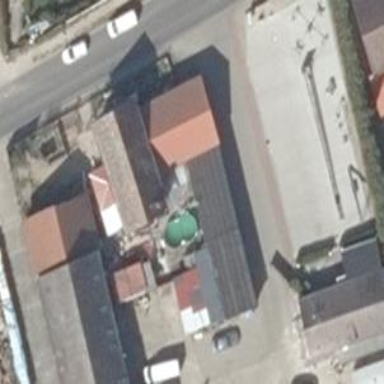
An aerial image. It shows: Simple house.